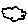
Label: cloud